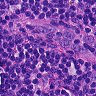
Metastatic tissue present: no